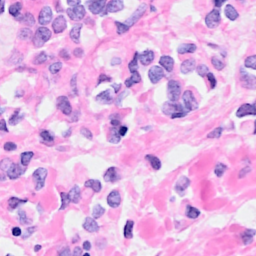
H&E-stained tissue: Breast